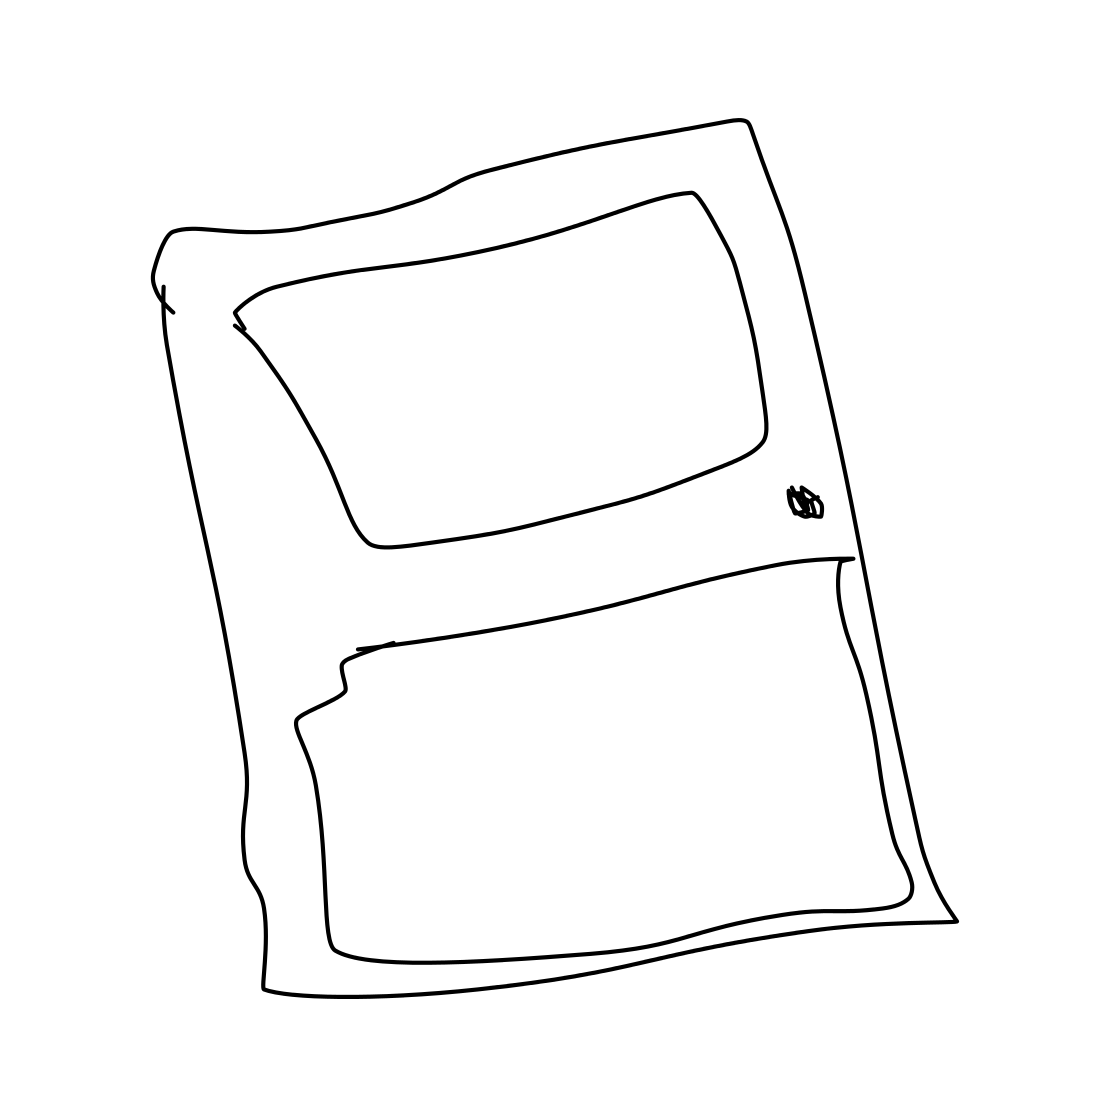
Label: door